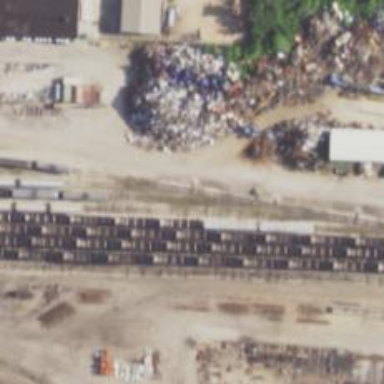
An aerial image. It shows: Railway yard used for servicing trains.